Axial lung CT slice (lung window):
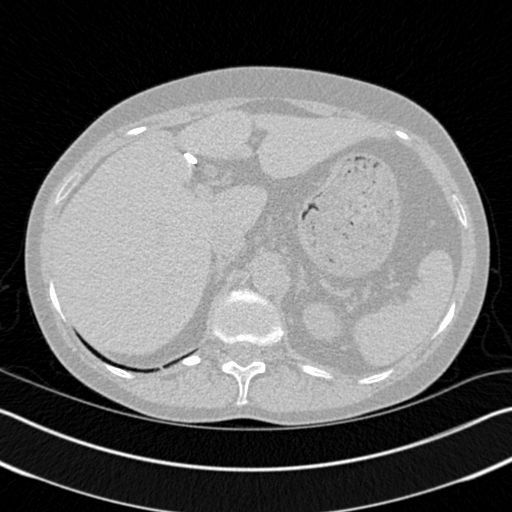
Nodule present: no